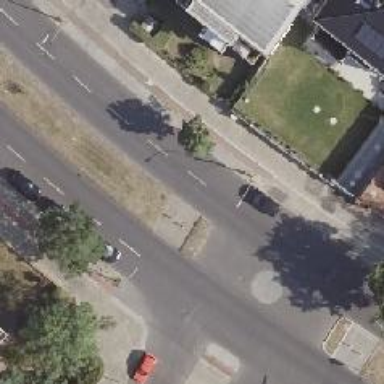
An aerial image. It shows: Footway with crossing that includes island.